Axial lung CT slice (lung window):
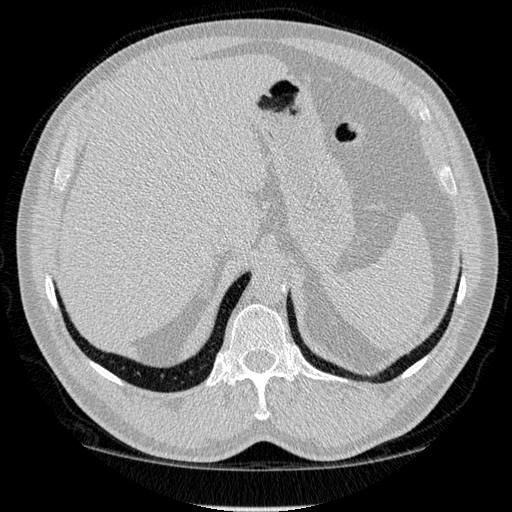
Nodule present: no